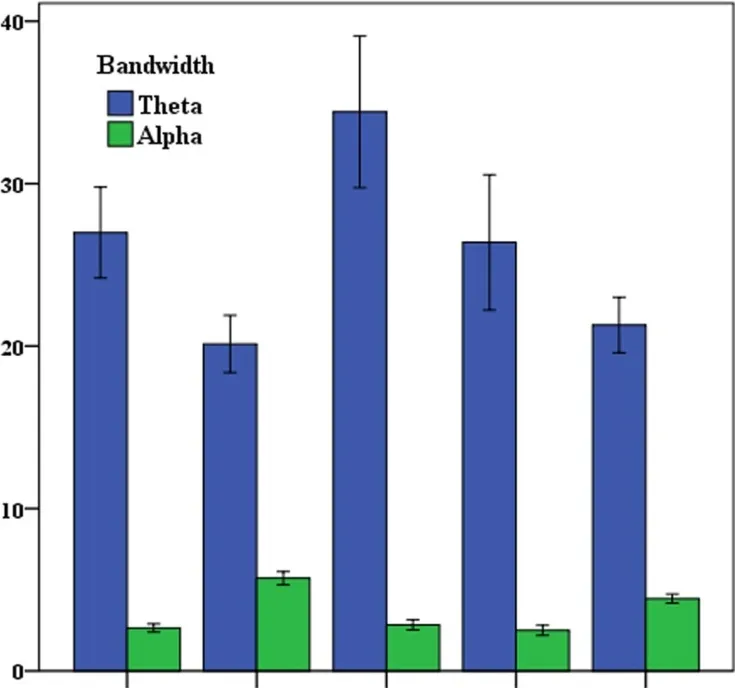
Case "A" right temporal theta and alpha activity.
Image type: chart (chart)